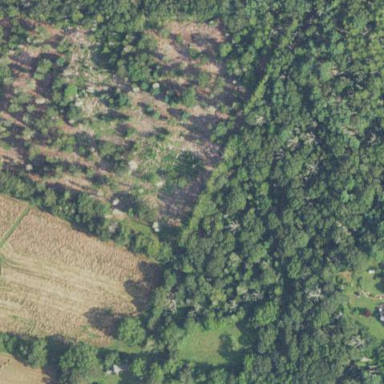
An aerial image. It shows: Needle-leaved woodland.